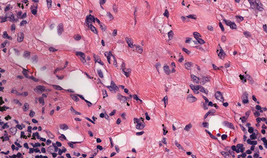
Tumor epithelial tissue: no
Tumor-associated stroma tissue: yes
Normal tissue: no